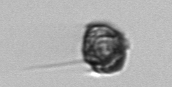
Label: Kryptoperidinium_triquetrum